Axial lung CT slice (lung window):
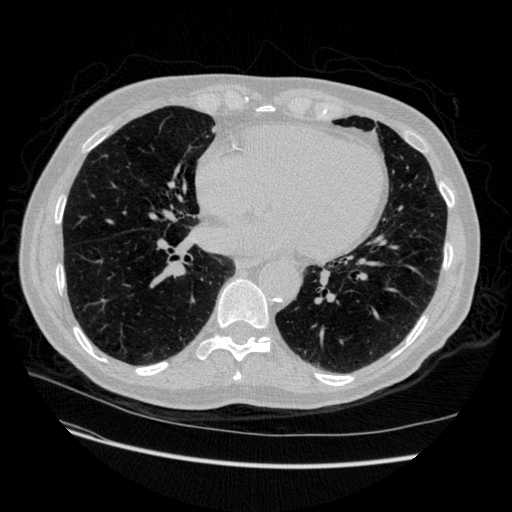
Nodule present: no